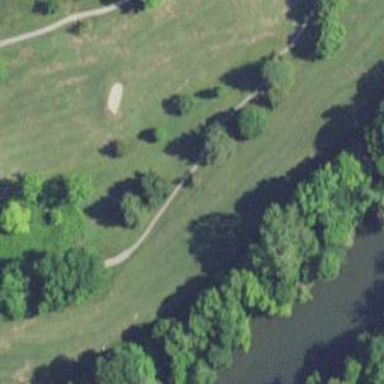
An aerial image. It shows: Golf fairway in the image.